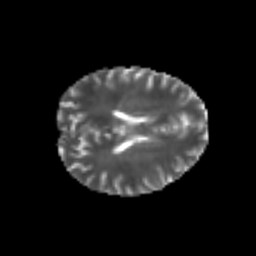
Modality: T2w
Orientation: axial
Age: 25
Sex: male
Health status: healthy